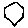
Label: hexagon